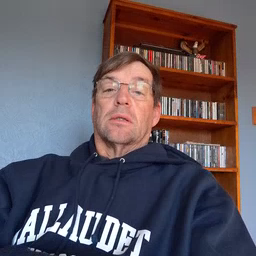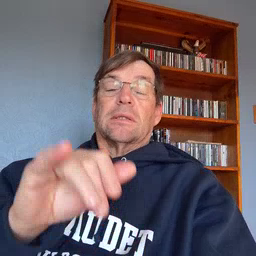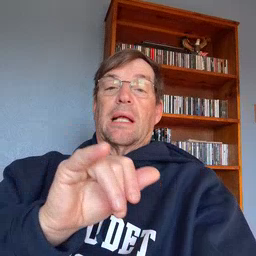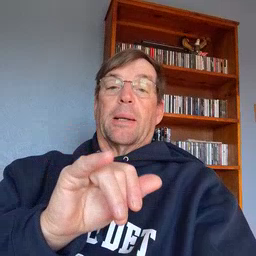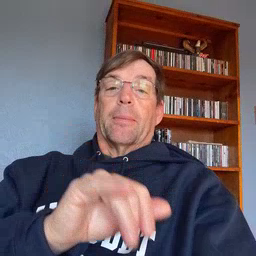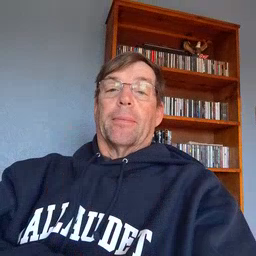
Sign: same